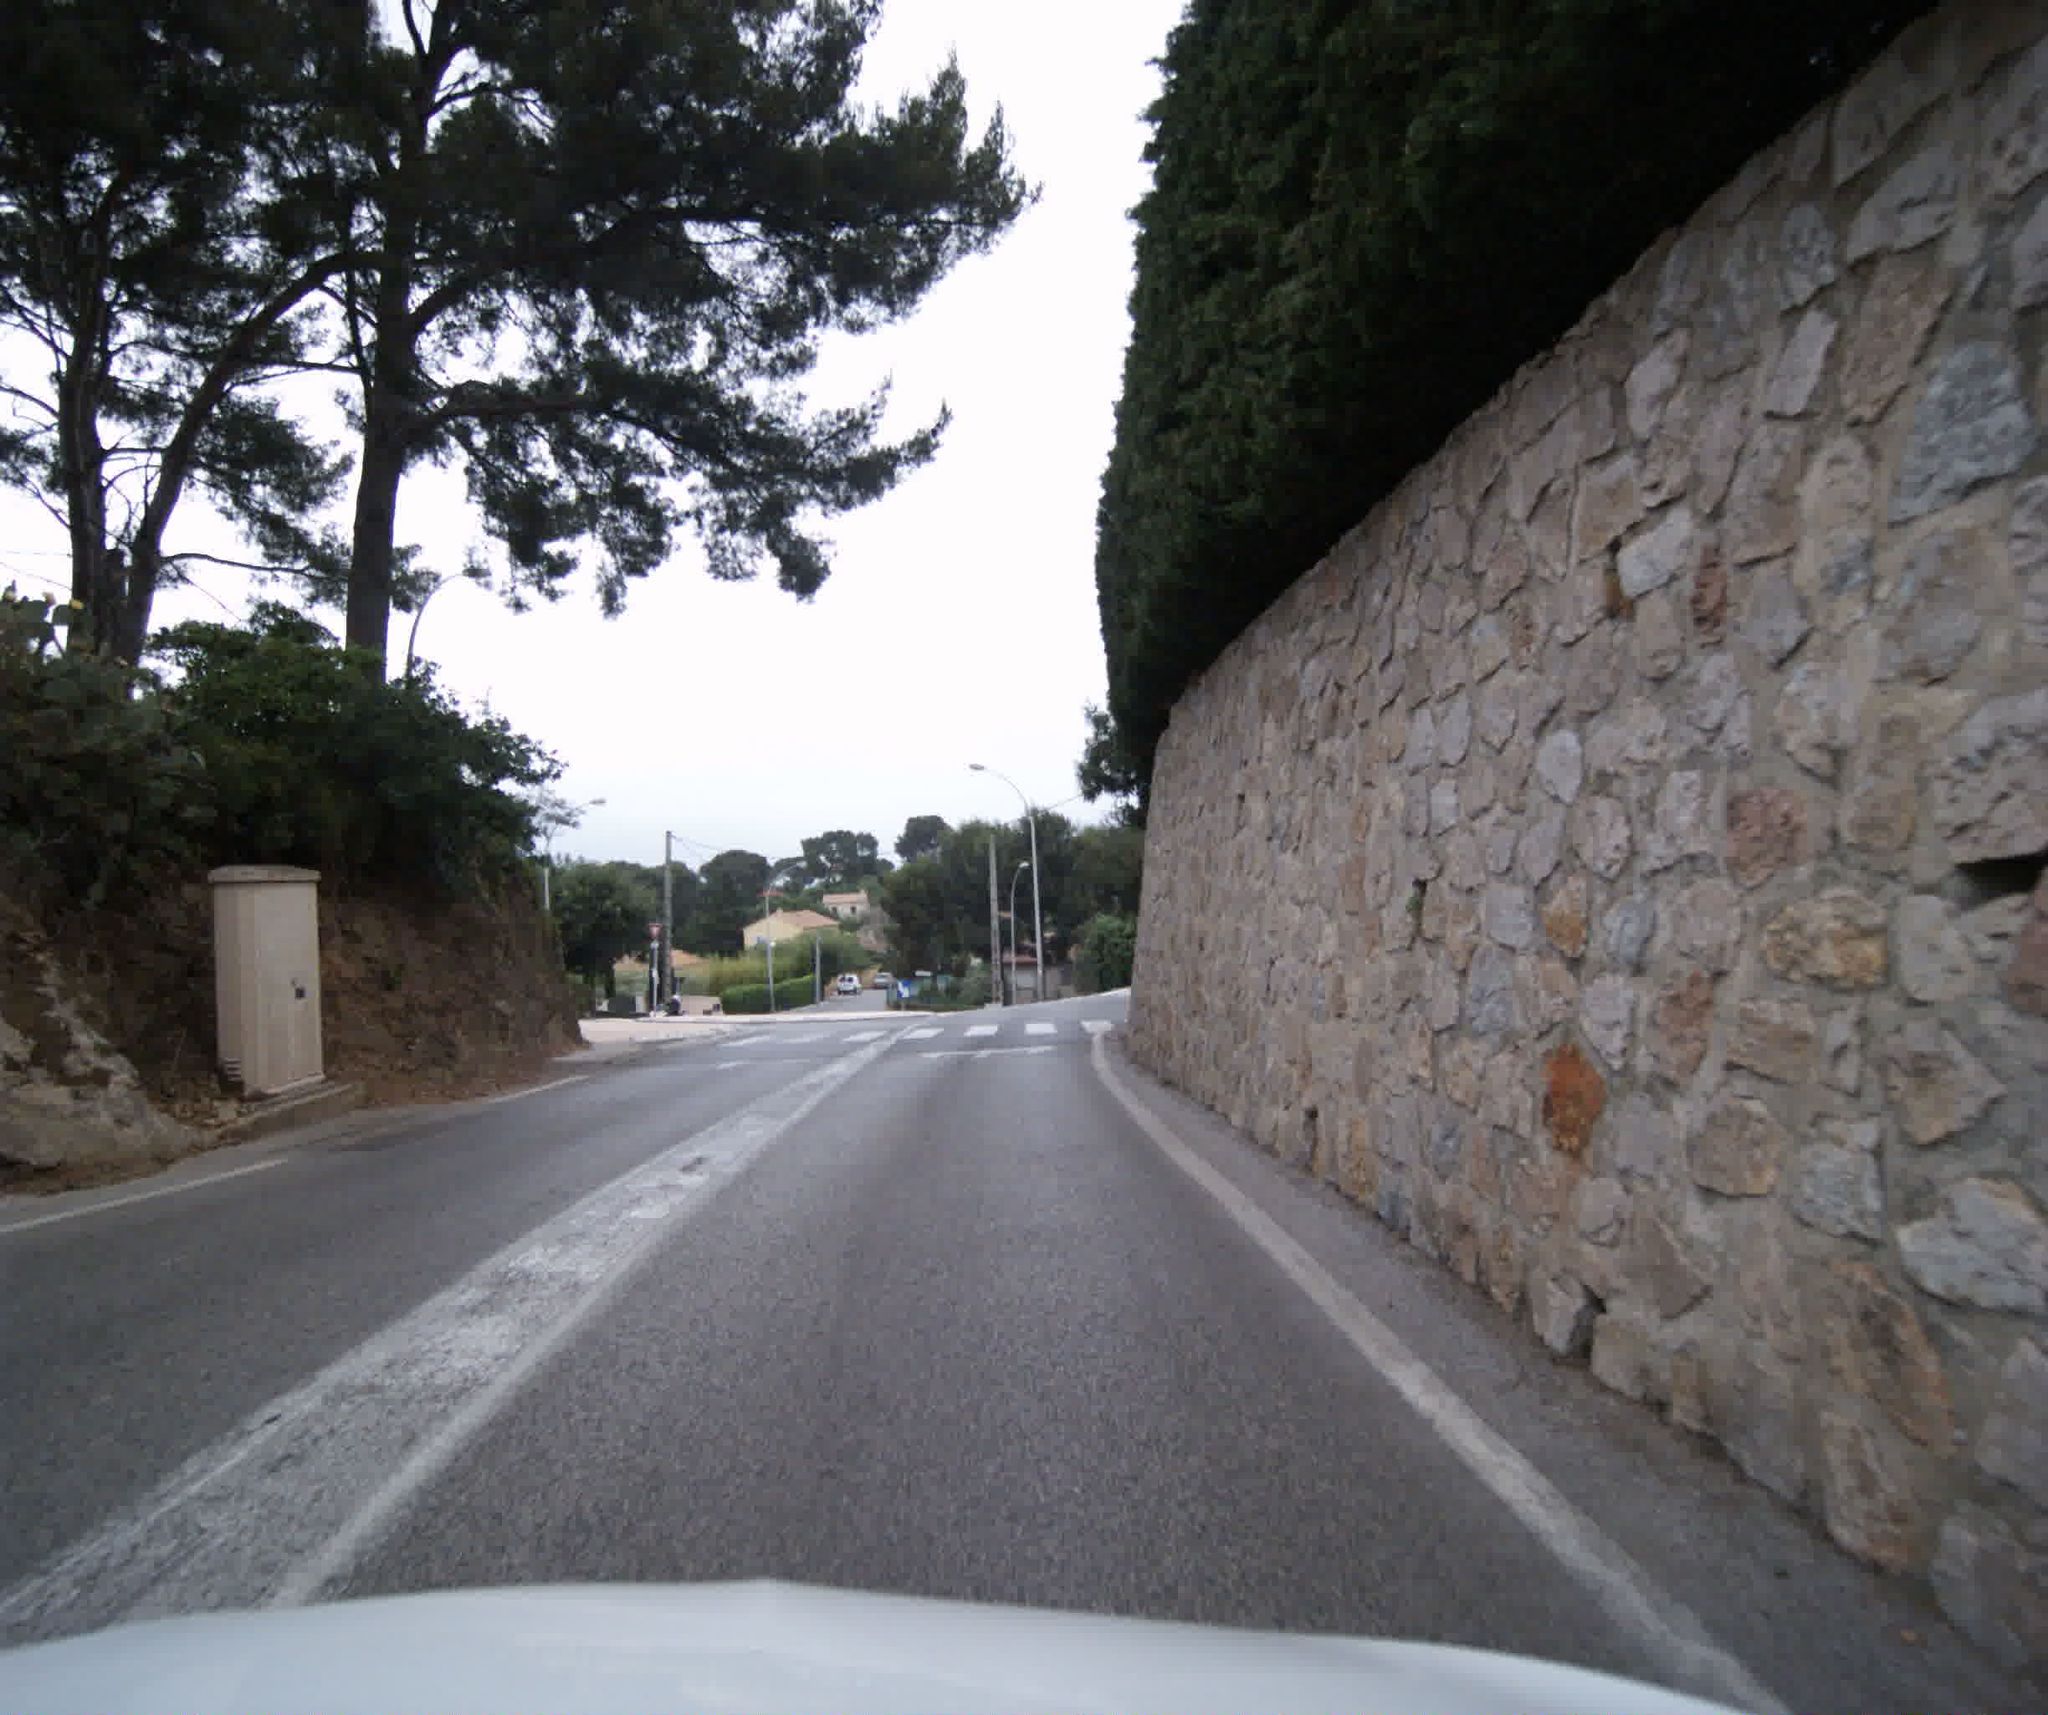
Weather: clear
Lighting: day
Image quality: good
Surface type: driving surface
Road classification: residential
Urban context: urban centre
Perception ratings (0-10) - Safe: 6.82, Lively: 1.03, Beautiful: 9.07, Boring: 4.21, Depressing: 7.96, Wealthy: 5.11